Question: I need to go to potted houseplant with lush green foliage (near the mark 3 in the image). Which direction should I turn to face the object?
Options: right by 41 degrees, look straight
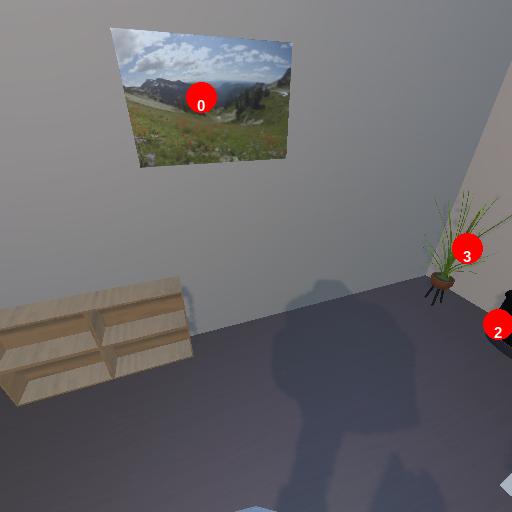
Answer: right by 41 degrees